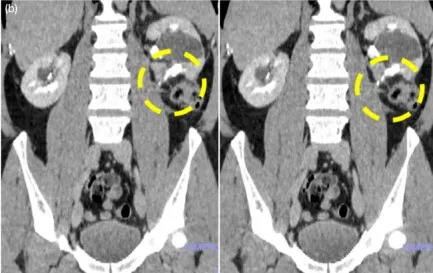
(b) Postoperative contrast-enhanced CT (CT-KUB) at 2 months shows patency of the anastomosis (dotted circle) with no leakage.
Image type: radiology (ct)